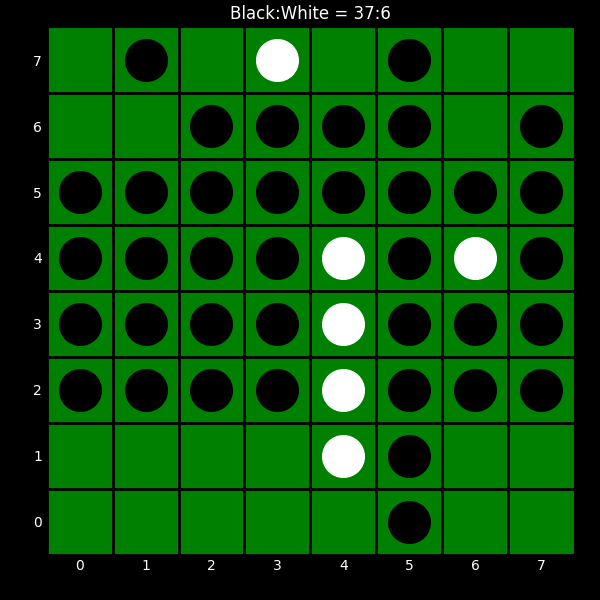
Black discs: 37
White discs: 6